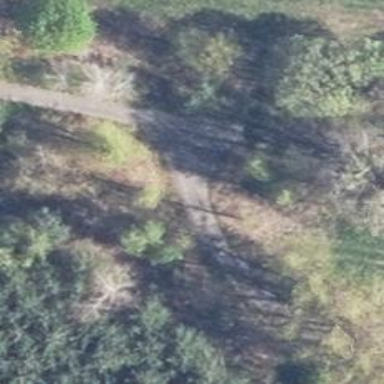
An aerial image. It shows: Asphalt path alongside abandoned railway.